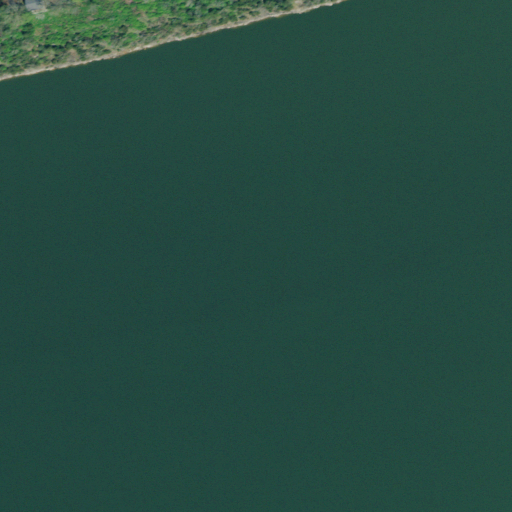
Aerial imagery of bar in Tennessee named Douglas Shoals containing open water, barren land, deciduous forest, pasture, shrub, grassland, open development, and low intensity development